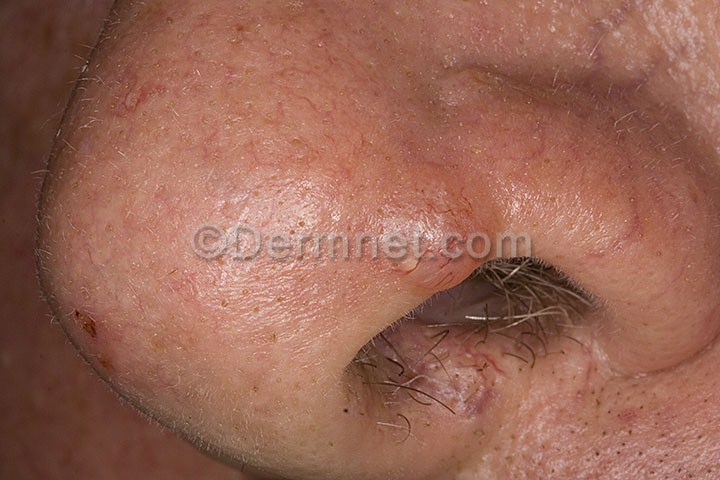
Disease: Actinic Keratosis Basal Cell Carcinoma and other Malignant Lesions